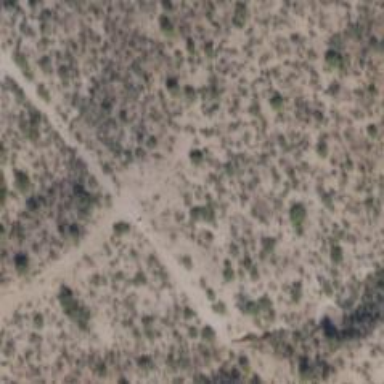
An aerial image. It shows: Abandoned road.